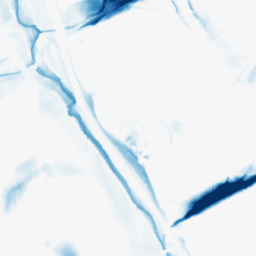
Category: morphological
Decomposition family: morphological_diamond
Decomposition parameters: operation: closing
radius: 20
Upsampling method: sinc_blackman
Upsampling parameters: scale: 4
kernel_size: 16
Upsampling scale: 4